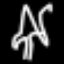
Label: palm tree